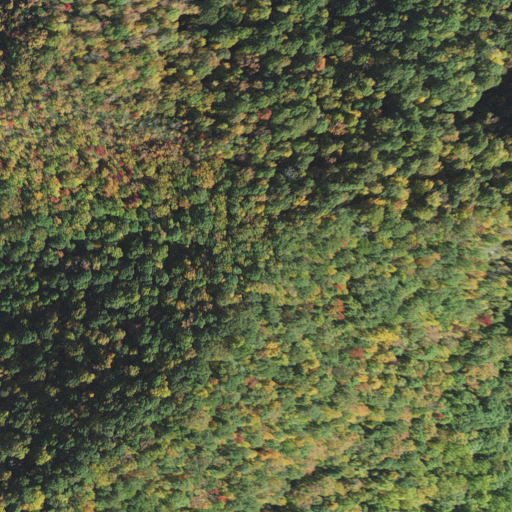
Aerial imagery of mountain in North Carolina named Little Pinnacle containing deciduous forest, mixed forest, open development, and evergreen forest